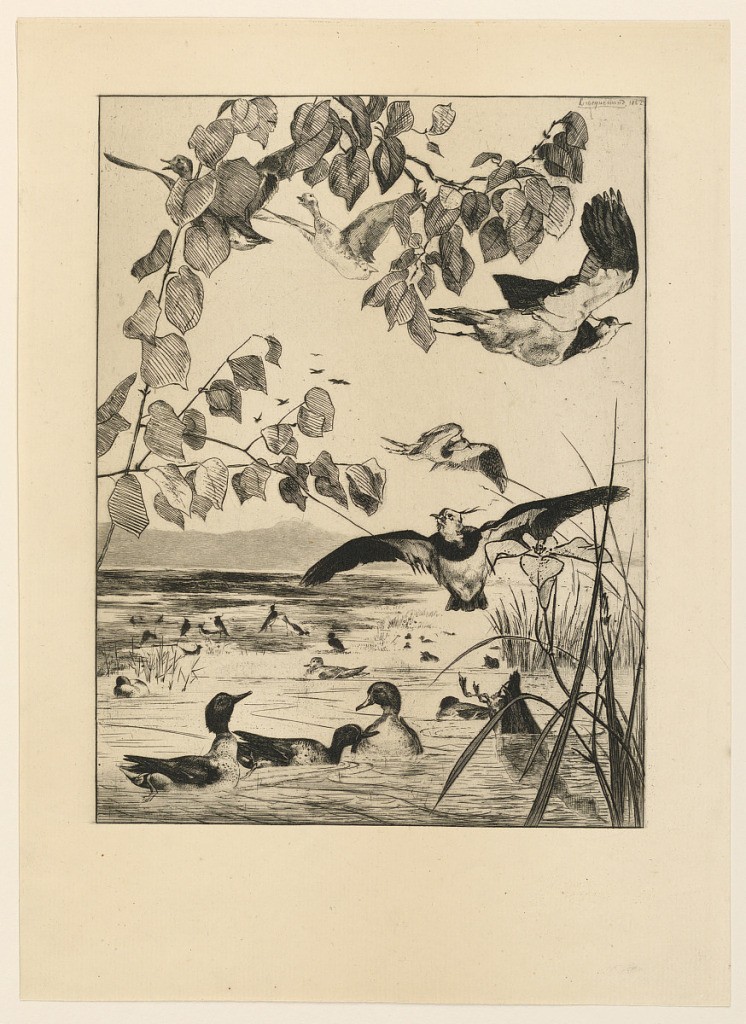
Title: Vanneaux et Sarcelles (Lapwings and Teal)
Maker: Felix Bracquemond, France, 1833 – 1914
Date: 1862
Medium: Etching in dark brown ink on white paper
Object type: Print
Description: A group of marsh birds and ducks are seen in the water in the foreground; some flying near leafy overhanging branches. A wide expanse of marsh in the distance.